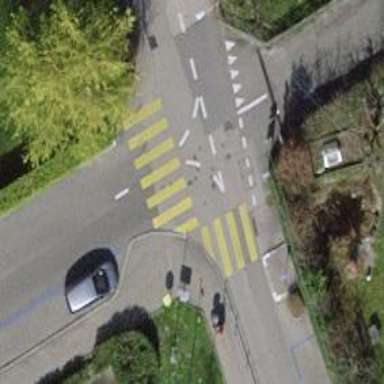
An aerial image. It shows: Uncontrolled road crossing.